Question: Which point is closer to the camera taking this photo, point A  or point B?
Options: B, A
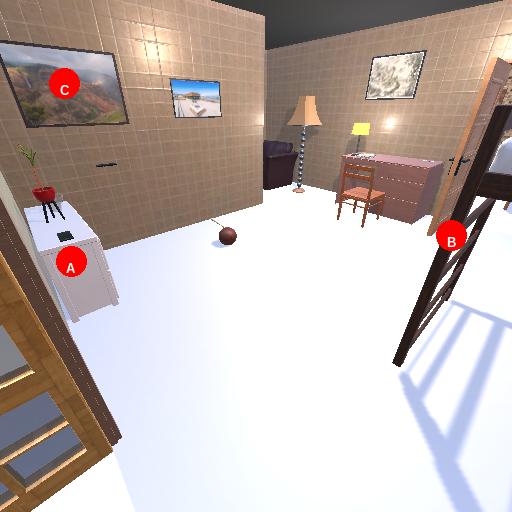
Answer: B